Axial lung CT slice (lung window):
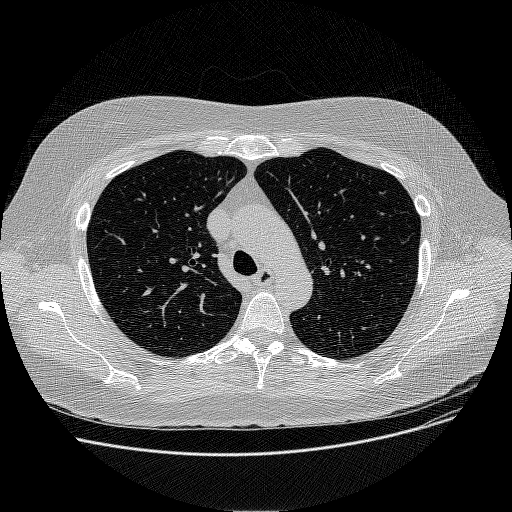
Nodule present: no